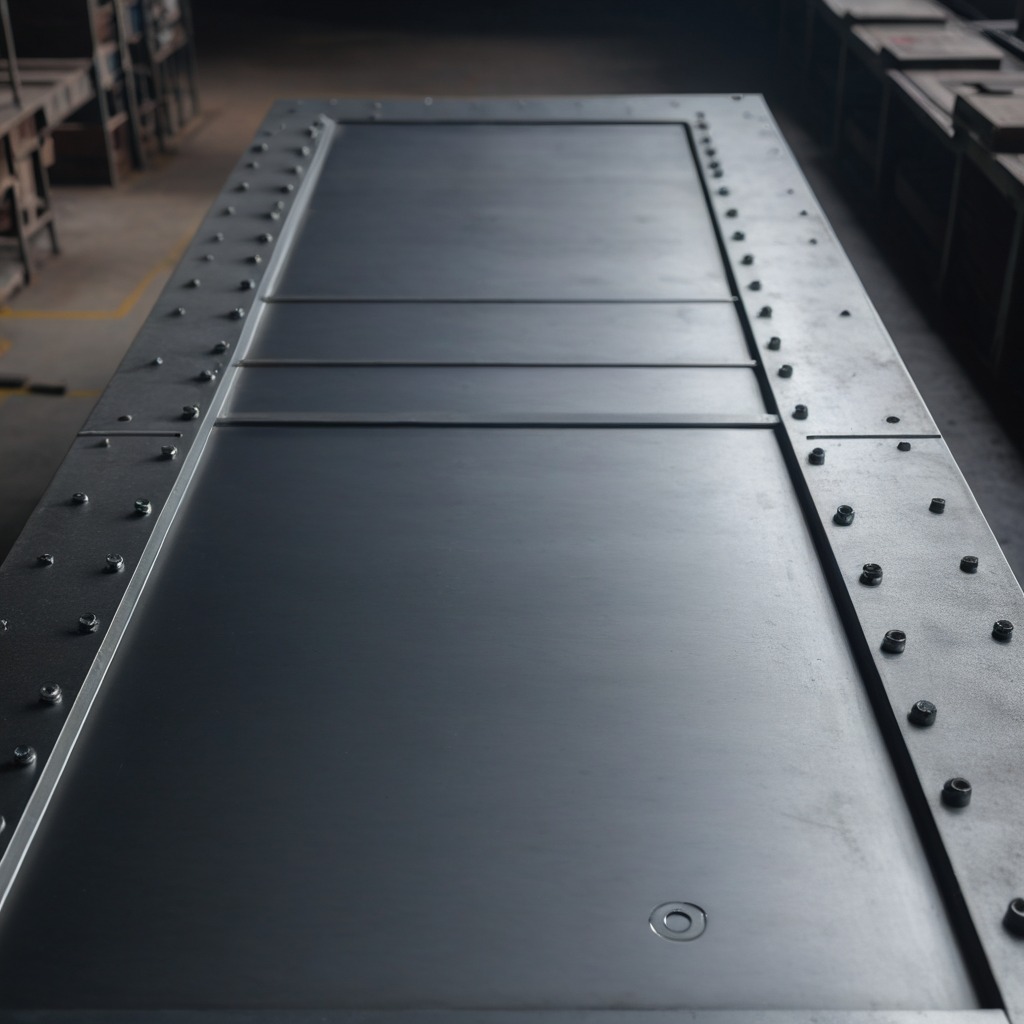
A flat metal washer lying on a cold steel table in a mining workshop gritty textures.